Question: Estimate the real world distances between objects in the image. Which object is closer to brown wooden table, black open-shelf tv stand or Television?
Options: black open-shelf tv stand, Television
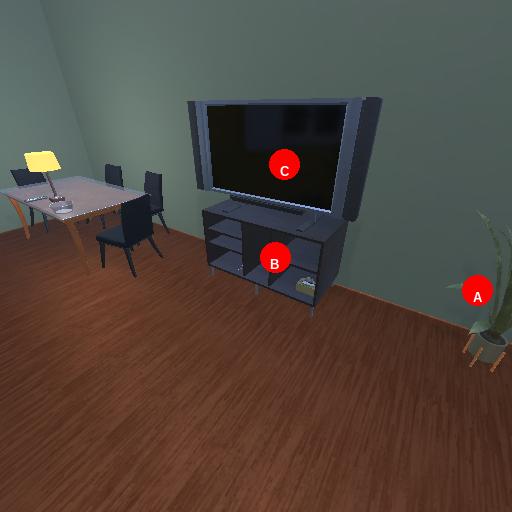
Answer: black open-shelf tv stand